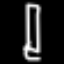
Label: pencil